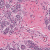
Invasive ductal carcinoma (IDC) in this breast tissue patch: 0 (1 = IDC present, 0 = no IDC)